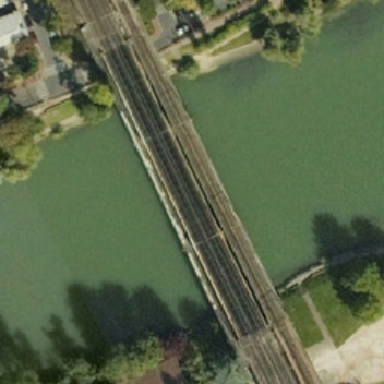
The river banks decorated with trees grass and houses are connected by bridges .